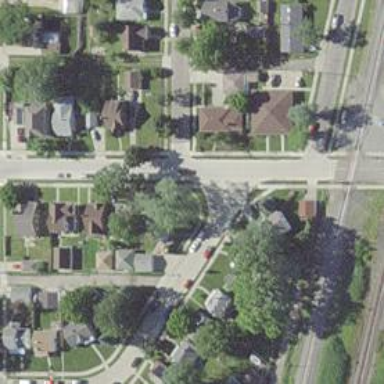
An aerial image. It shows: Residential road with separate sidewalk.